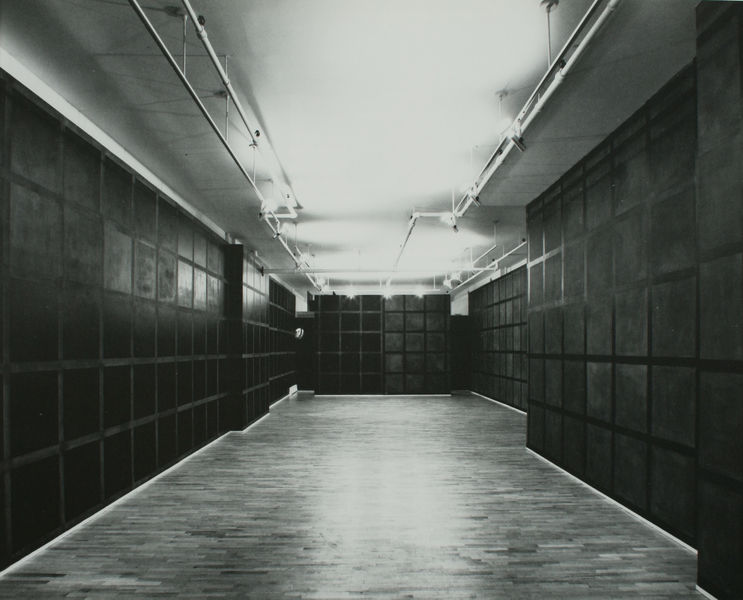
Titel: Installation Barbara Toll Fine Arts, New York - A 25'' (62.5 cm) grid of horizontal and vertical three-inch (7.5 cm) bands covering the wall
Künstler: Sol Lewitt
Schlagwörter: dunkel, schatten, weiß, grau, hell, licht, lichter, raum, schwarz, zimmer, wand, architektur, innenraum, kalt, boden, decke, parkett, linien, beleuchtung, inschrift, durchgang, geschlossen, leuchten, halle, foto, fotografie, wände, fugen, gang, linie, fliesen, flur, ausstellung, quadrate, kassetten, museum, geometrie, quadrat, vierecke, installation, rohre, fließe, neonlicht, jalle